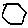
Label: hexagon